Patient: sex M, age 75
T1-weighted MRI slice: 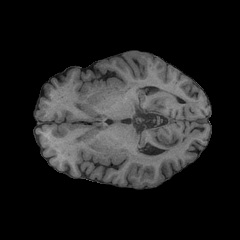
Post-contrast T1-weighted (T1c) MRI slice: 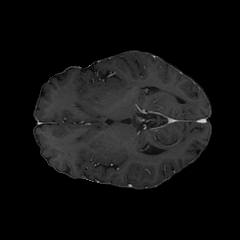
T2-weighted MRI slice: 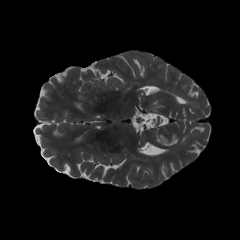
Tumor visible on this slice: no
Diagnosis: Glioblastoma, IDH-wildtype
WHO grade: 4